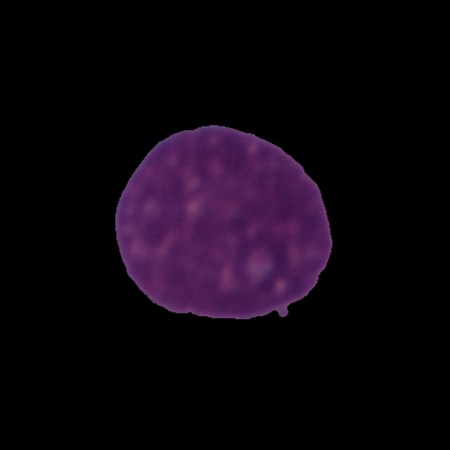
Label: cancer